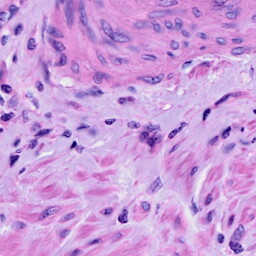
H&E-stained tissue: Cervix